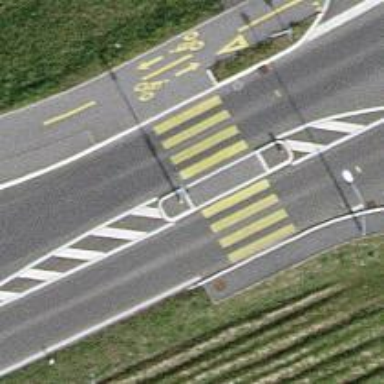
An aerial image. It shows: Uncontrolled crossing with central island on the road.